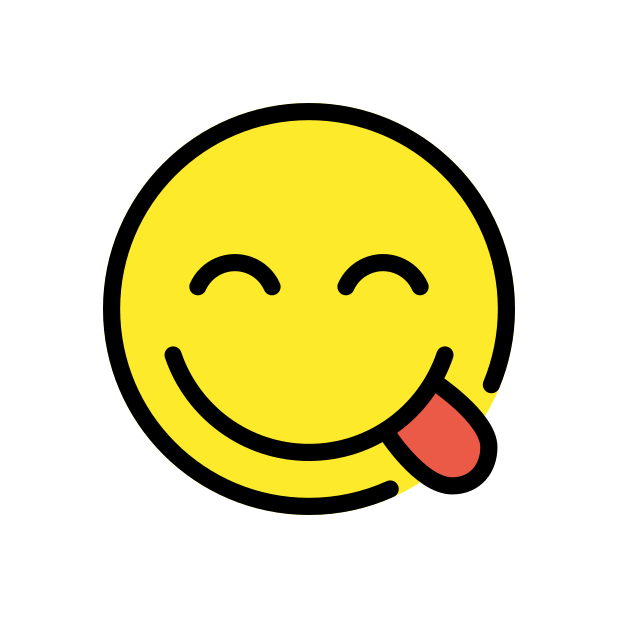
face savoring food